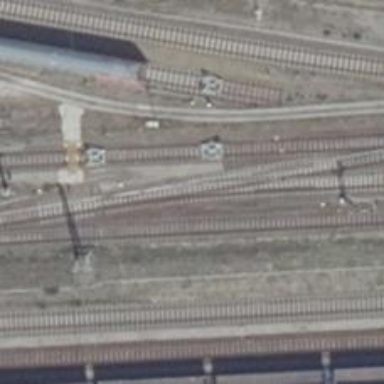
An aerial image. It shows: Siding railway line with electrified contact line for the trains.